Question: I'm using Exchange Web Services to access contact records in a public folder. I need to pull a custom column, "Client Contact Management", created for a view in that folder. The custom column was created in the user interface.
I've already used the 'ExtendedPropertyDefinition' class before on properties that I have created on my own through code. Is that what I'm supposed to use in this case and if so then how do I get the guid for the custom column?

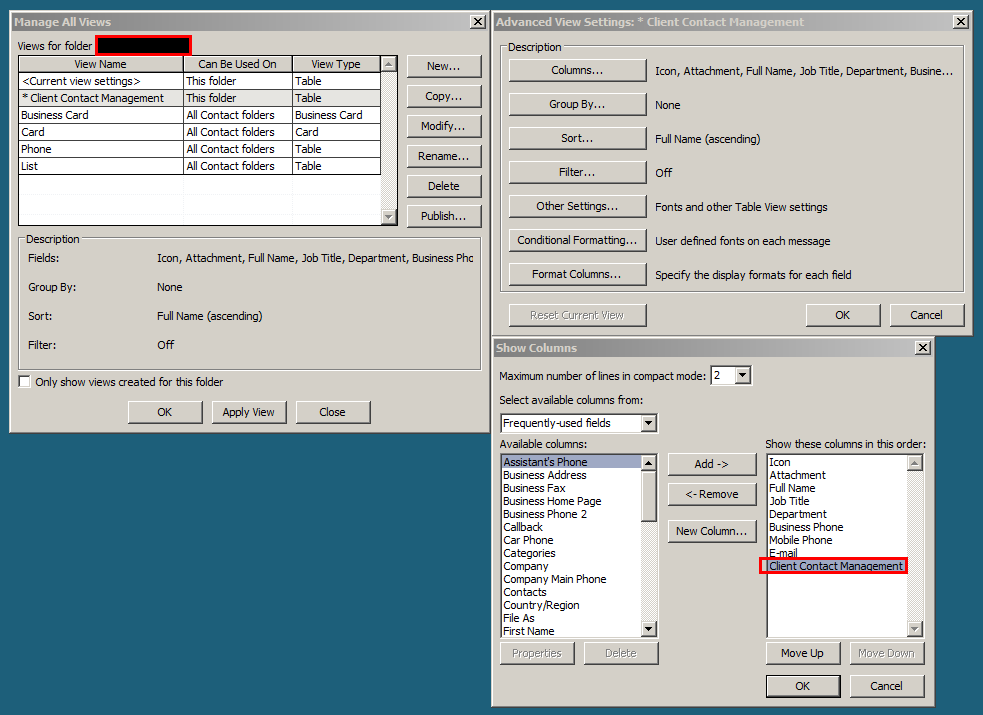
Answer: I finally found the answer on this <URL> shows how to do things using EWS directly and using the managed api.
'''
// via autogenerated proxy classes
PathToExtendedFieldType hairColorPath = new PathToExtendedFieldType();
hairColorPath.DistinguishedPropertySetId = DistinguishedPropertySetType.PublicStrings;
hairColorPath.DistinguishedPropertySetIdSpecified = true;
hairColorPath.PropertyName = "HairColor";
hairColorPath.PropertyType = MapiPropertyTypeType.String;
// via the Client API
ExtendedPropertyDefinition hairColor = new ExtendedPropertyDefinition(
DefaultExtendedPropertySet.PublicStrings,
"HairColor",
MapiPropertyType.String);
'''
Here is what I did using the managed api for my own problem. The key is using the 'DefaultExtendedPropertySet.PublicStrings' which is where outlook stores the custom view column.
'''
ExtendedPropertyDefinition _clientContactManagementPropertyDefinition =
new ExtendedPropertyDefinition(
DefaultExtendedPropertySet.PublicStrings,
"Client Contact Management",
MapiPropertyType.Boolean
);
'''